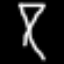
Label: hourglass